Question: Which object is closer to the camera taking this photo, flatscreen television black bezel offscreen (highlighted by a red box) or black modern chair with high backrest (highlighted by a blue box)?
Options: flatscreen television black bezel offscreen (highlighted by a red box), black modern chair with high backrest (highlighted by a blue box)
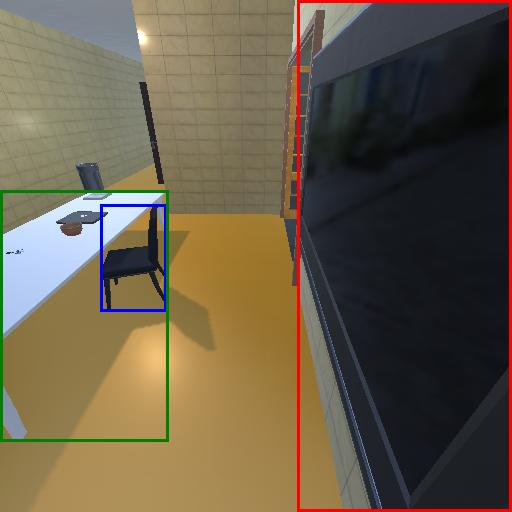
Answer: flatscreen television black bezel offscreen (highlighted by a red box)